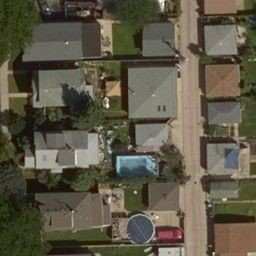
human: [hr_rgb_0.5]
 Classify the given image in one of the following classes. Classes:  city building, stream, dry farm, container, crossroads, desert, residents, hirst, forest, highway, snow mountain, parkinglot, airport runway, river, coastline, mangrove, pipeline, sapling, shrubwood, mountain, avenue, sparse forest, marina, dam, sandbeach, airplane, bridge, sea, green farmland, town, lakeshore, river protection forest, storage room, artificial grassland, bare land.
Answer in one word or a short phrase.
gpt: residents